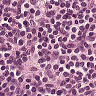
Metastatic tissue present: no